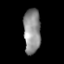
Tissue: lung
Cell type: Endothelial cells
Senescence score: 0.7455
Nuclear area (px): 744
Mean DAPI intensity: 142.915